Interaction volume radius: 5 \u00c5
Interaction volume height: 40 \u00c5
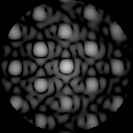
Disorder parameter: 0.1598